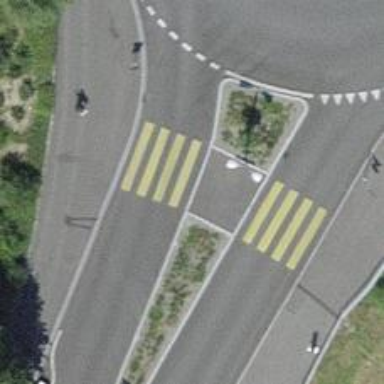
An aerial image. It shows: Zebra crossing on the road.